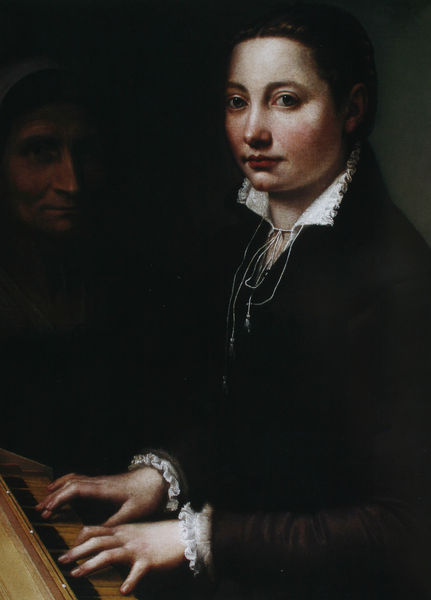
Titel: Selbstporträt am Klavichord (Ausschnitt)
Künstler: Sofonisba Anguissola
Standort: Althorp
Institution: Earl Spencer Collection
Schlagwörter: dunkel, flügel, gemälde, hand, mann, schatten, weiß, frauen, grün, menschen, mädchen, ocker, sitzen, abend, braun, finger, frau, frisur, haar, hell, hintergrund, holz, kleid, licht, mund, nase, ohr, profil, schwarz, stirn, blick, dame, rot, beige, malerei, rock, schleife, anzug, hemd, jacke, jung, alte, arm, arme, augen, barock, blass, bluse, gesicht, kleidung, kragen, spitze, ärmel, bild, bildnis, hals, hände, instrument, portrait, porträt, öl, auge, dunkelheit, haare, realismus, schnur, schnüre, sitzend, stehend, familie, innen, mutter, tochter, musik, publikum, frontal, lippe, lippen, rosa, rund, ruhig, wangen, düster, italien, lehrer, lehrerin, unterricht, zuschauer, üben, backen, spielen, kopftuch, schmal, brauen, klavier, musikinstrument, musizieren, piano, kordel, junge, rüschen, dreiviertelprofil, betrachter, spiel, dreiviertel, portait, manschetten, tasten, tizian, jüngling, selbstportrait, orgel, halbprofil, dunkels, gebunden, schnurr, spitzenkragen, halbdunkel, schüler, bänder, unheimlich, musikerin, meister, rafael, verschattet, voll, hören, raffael, gerötet, beobachtung, klavierspiel, schnür, cembalo, schülerin, tasteninstrument, fingernagel, chatten, elefenbein, sugen, musikstunde, cemballo, spinett, musi, händigel, istruet, klaviertasten, kze, musikerhände, schülerineit, spinet, vrsi, musikunterricht, pürofil, claviset